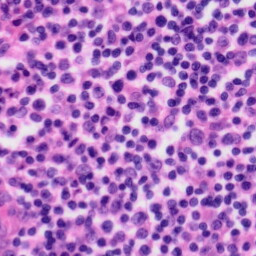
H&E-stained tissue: Tonsil